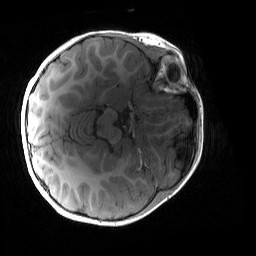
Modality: T1w
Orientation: axial
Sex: female
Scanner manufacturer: siemens
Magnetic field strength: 3 T
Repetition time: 1.9 s
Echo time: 0.00243 s